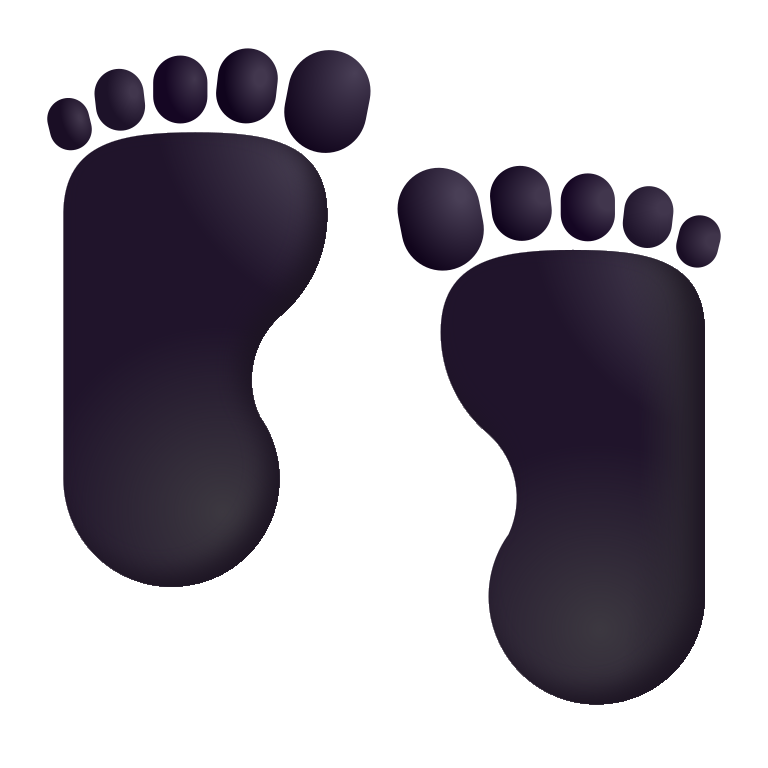
footprints color